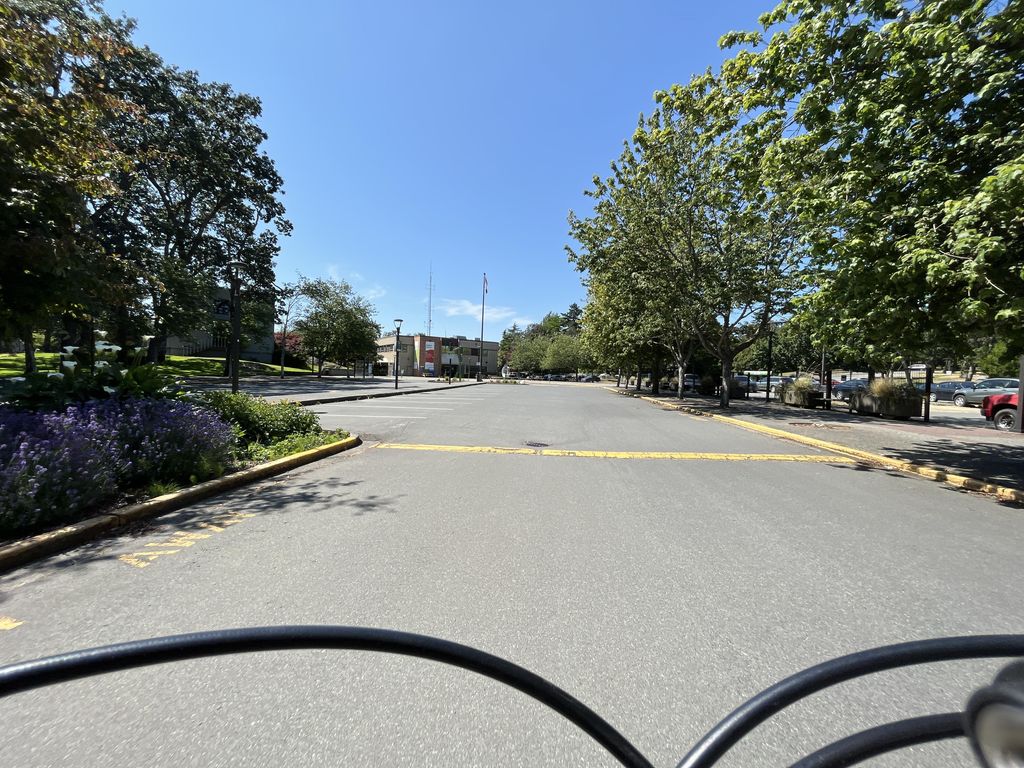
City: victoria